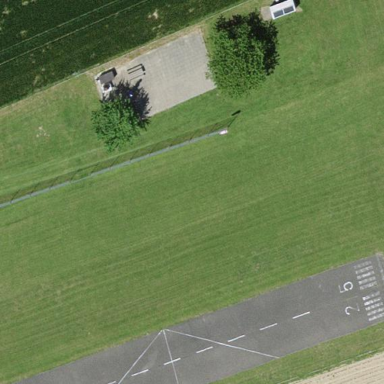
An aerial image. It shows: Grassy pitch designated for model aerodrome sport activities.